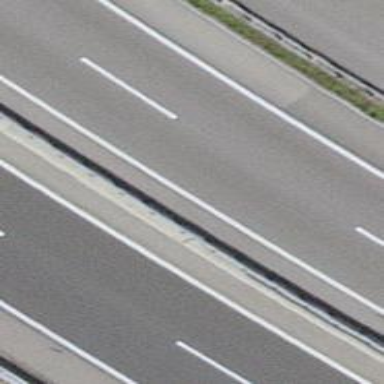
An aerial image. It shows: Motorway.